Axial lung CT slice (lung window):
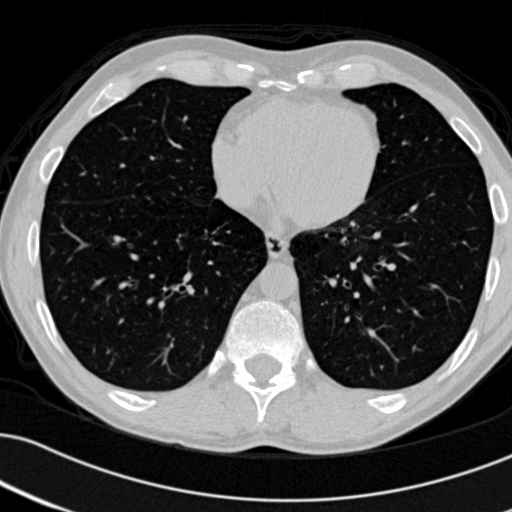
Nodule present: no